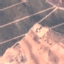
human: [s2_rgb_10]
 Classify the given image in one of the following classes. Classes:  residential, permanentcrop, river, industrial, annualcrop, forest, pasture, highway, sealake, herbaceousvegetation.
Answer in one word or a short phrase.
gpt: PermanentCrop